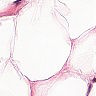
Metastatic tissue present: no